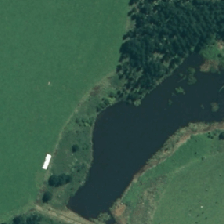
Land cover: lake_pond